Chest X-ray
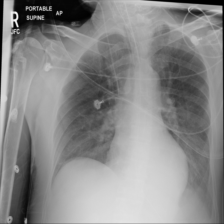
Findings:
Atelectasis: negative
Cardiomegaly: negative
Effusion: negative
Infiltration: negative
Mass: negative
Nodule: negative
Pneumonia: negative
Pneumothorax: negative
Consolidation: negative
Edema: negative
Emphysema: negative
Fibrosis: negative
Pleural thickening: negative
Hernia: negative